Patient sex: F
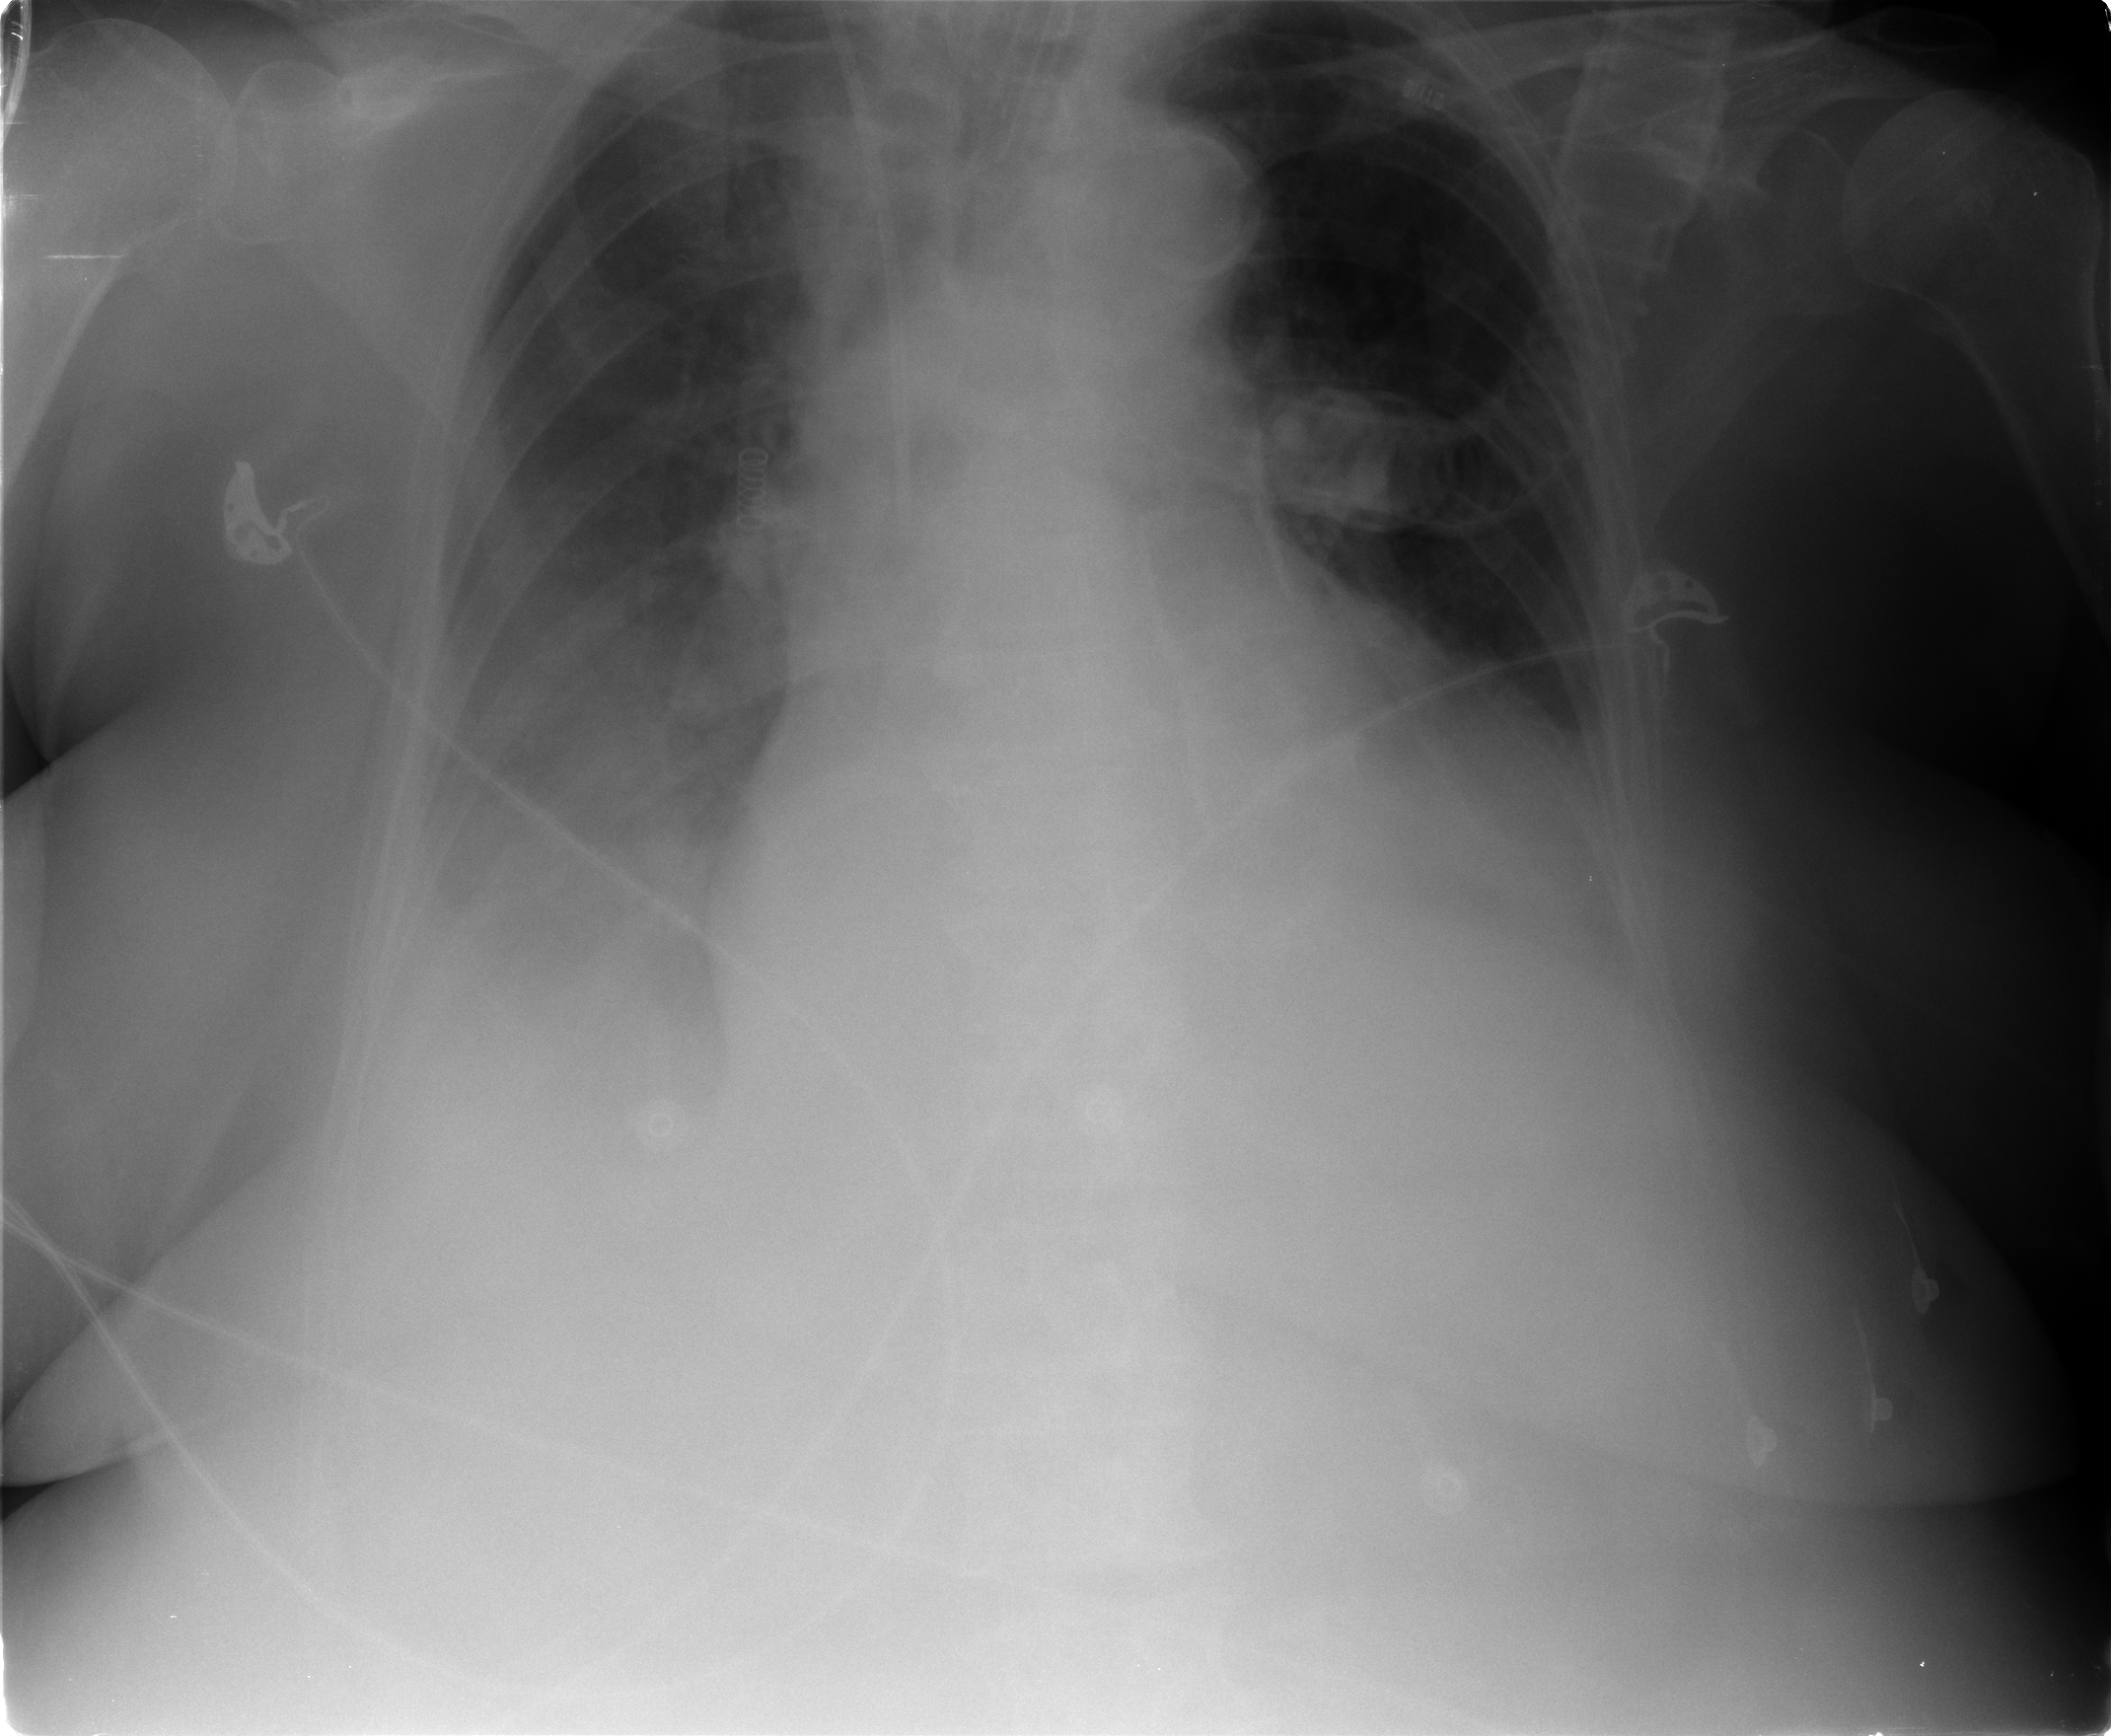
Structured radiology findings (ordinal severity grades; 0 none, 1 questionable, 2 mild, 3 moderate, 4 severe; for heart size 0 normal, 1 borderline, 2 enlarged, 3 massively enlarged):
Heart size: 2
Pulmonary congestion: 1
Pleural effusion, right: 3
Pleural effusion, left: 2
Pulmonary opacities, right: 0
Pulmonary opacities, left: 0
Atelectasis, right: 2
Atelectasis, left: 2